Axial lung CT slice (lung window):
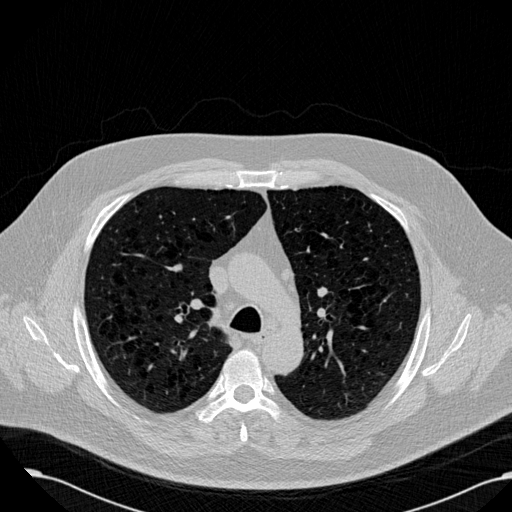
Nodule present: no